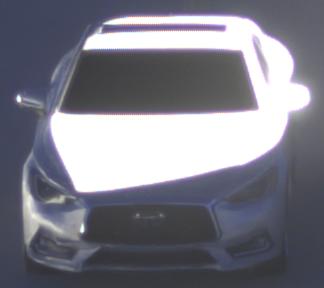
Make: Infiniti
Model: Q60 2.0t
Detailed model: Q60 (V37)
Model produced from: 2016/10
Model produced until: 2018/08
Doors: 2
Color: white
Road condition: dry road
Daytime: sunrise or sunset
Contrast: high contrast